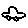
Label: car